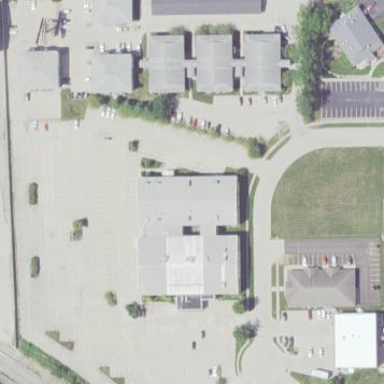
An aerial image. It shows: Fitness center building.